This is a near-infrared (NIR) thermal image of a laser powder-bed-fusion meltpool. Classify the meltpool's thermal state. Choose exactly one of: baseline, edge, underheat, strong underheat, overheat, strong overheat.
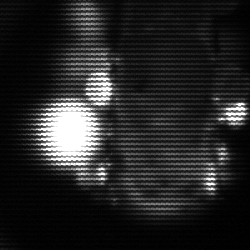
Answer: strong underheat